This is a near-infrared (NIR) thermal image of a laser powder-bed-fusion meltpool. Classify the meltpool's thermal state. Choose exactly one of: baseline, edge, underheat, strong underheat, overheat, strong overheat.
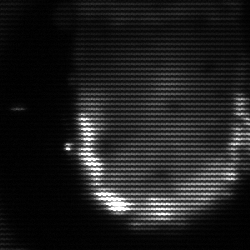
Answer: baseline